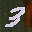
Label: 3